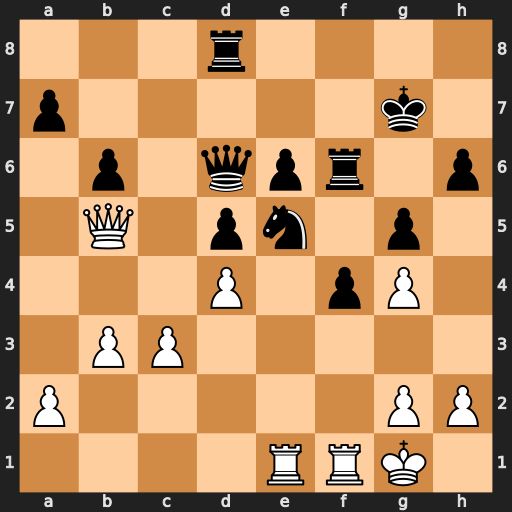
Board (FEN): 3r4/p5k1/1p1qpr1p/1Q1pn1p1/3P1pP1/1PP5/P5PP/4RRK1
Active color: w
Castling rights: -
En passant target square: -
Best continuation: dxe5 Qc5+ Qxc5 bxc5 exf6+